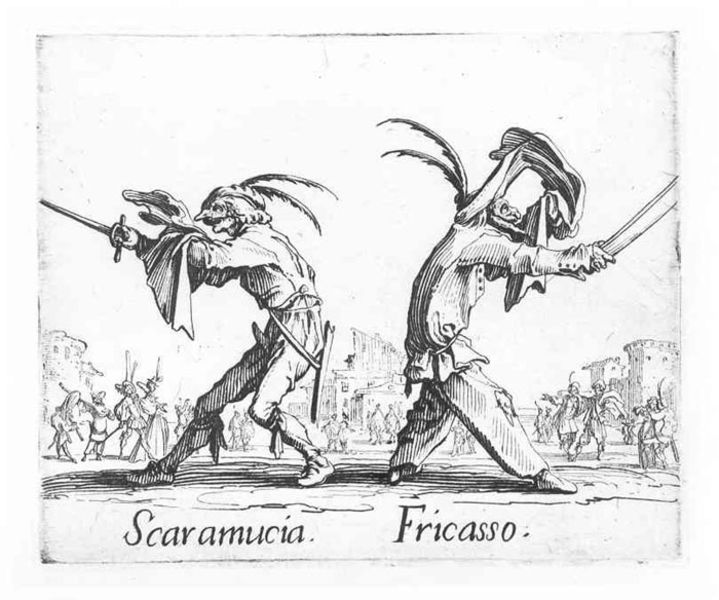
Titel: Saramucia, Fricasso
Künstler: Jacques Callot
Standort: Karlsruhe
Institution: Staatliche Kunsthalle Karlsruhe
Schlagwörter: angriff, baum, feder, flügel, himmel, kampf, mann, schatten, weiß, menschen, stadt, grau, hut, hüte, licht, männer, nase, rücken, schwarz, skizze, zeichnung, gürtel, haus, tuch, fest, leute, menge, tanz, hose, barock, falten, federn, schneide, stehen, ärmel, portrait, häuser, hütte, boden, kostüm, mantel, personen, blatt, person, theater, renaissance, turm, federhut, spanien, schrift, italien, venedig, zwei, haltung, schuhe, zuschauer, dorf, grafik, graphik, platz, figuren, karikatur, maskerade, faltenwurf, schauspiel, maske, narr, narren, spott, burg, türme, brett, druck, druckgraphik, schwarzweiss, radierung, stich, künstler, bewaffnet, illustration, karrikatur, satire, schwert, schwerter, streit, säbel, text, waffen, soldat, volk, bleistift, ruinen, degen, schritt, kunst, ritter, kämpfen, rollen, mittelalter, fechten, duell, schau, marktplatz, gaukler, hörner, edelmann, schauspieler, kopfschmuck, gegenüber, karneval, tierkopf, show, druch, hofnarr, fratzen, aquarelle, latein, öffentlich, italienisch, masken, folklore, fechter, phallus, spielmann, stiefe, rückwärts, kamp, schwet, darbietung, burschen, callot, comedia, commedia, comedia dell arte, rapier, divina commedia, säber, en, 17. jahrhundert, 1790, baden-baden, schwertkampf, scaramucia, fricasso, gürtel4schrift, karikarur, zweei, commedia dell' arte, tücken an rücken, federn#, del' arte, scaramouche, scaramucua